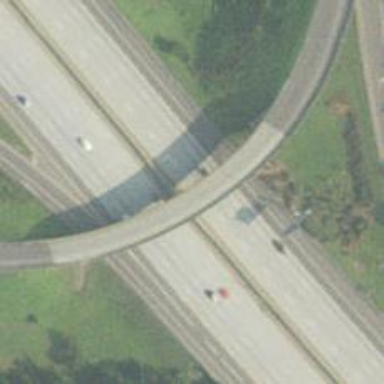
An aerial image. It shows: Motorway link bridge.